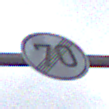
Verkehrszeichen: EndeGeschwindigkeit70
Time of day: MorningAfternoon
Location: Outdoor (RoadRail)
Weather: PartlyCloudy
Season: NotSpecified
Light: Natural